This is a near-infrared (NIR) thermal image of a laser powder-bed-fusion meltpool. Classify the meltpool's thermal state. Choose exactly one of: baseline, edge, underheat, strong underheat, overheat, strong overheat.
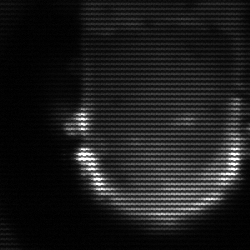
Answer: baseline